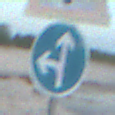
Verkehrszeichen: VorgeschriebeneFahrtrichtungGeradeausOderLinks
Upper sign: Lichtzeichenanlage
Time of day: SunriseSunset
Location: Outdoor (Beach)
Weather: PartlyCloudy
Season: NotSpecified
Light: Natural